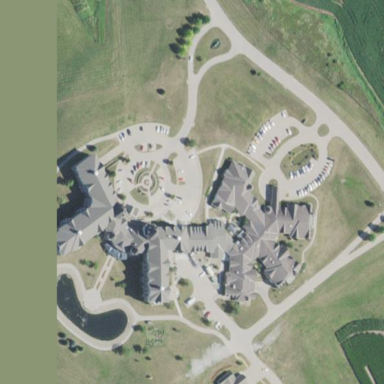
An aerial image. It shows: Nursing home.